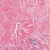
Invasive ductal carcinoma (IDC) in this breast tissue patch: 1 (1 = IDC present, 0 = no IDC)